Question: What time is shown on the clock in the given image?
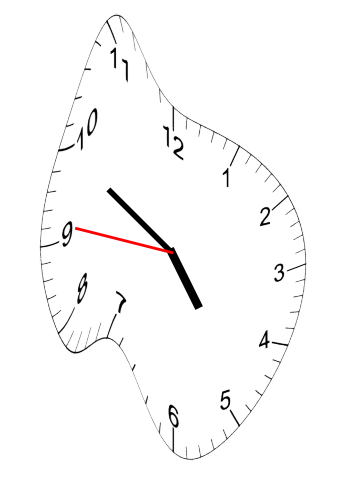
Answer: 04:49:46